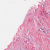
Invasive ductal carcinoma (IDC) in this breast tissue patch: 0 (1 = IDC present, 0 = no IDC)